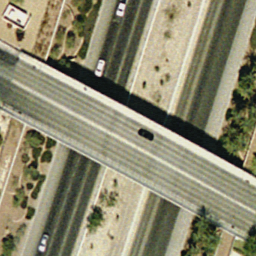
Label: overpass